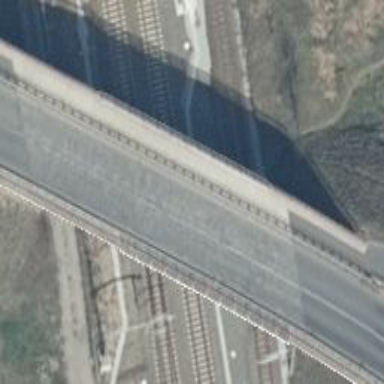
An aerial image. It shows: Railway switch.